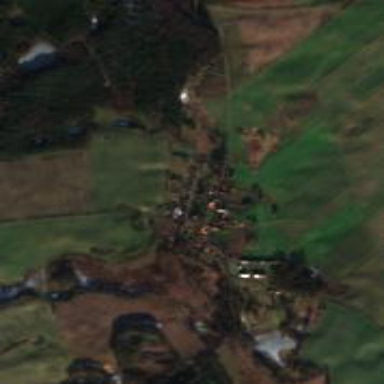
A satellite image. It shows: Village.